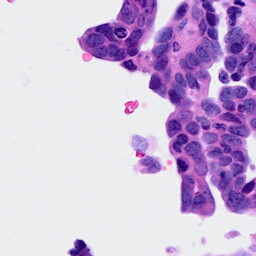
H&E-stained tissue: Ovarian